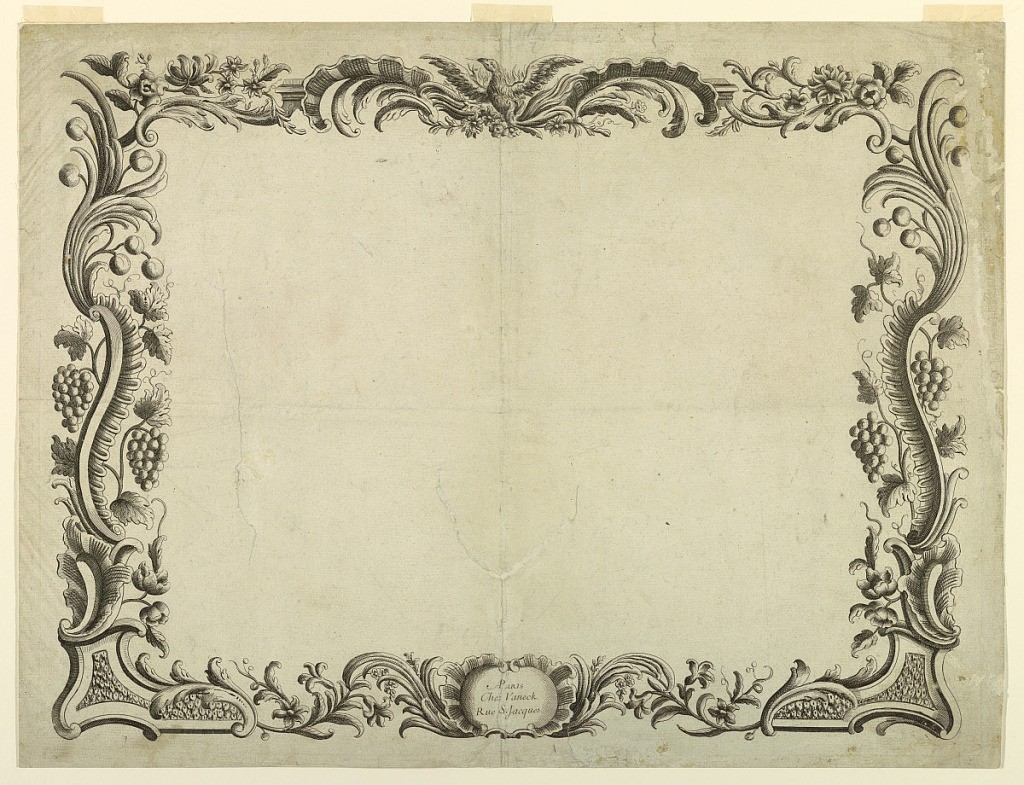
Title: Decorative Frame
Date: ca. 1750
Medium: Etching with engraving on paper
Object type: Print
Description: The frame consis of pedestal and rocaille motifs, of vine and flowers. A phoenix is in the top center.